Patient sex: F
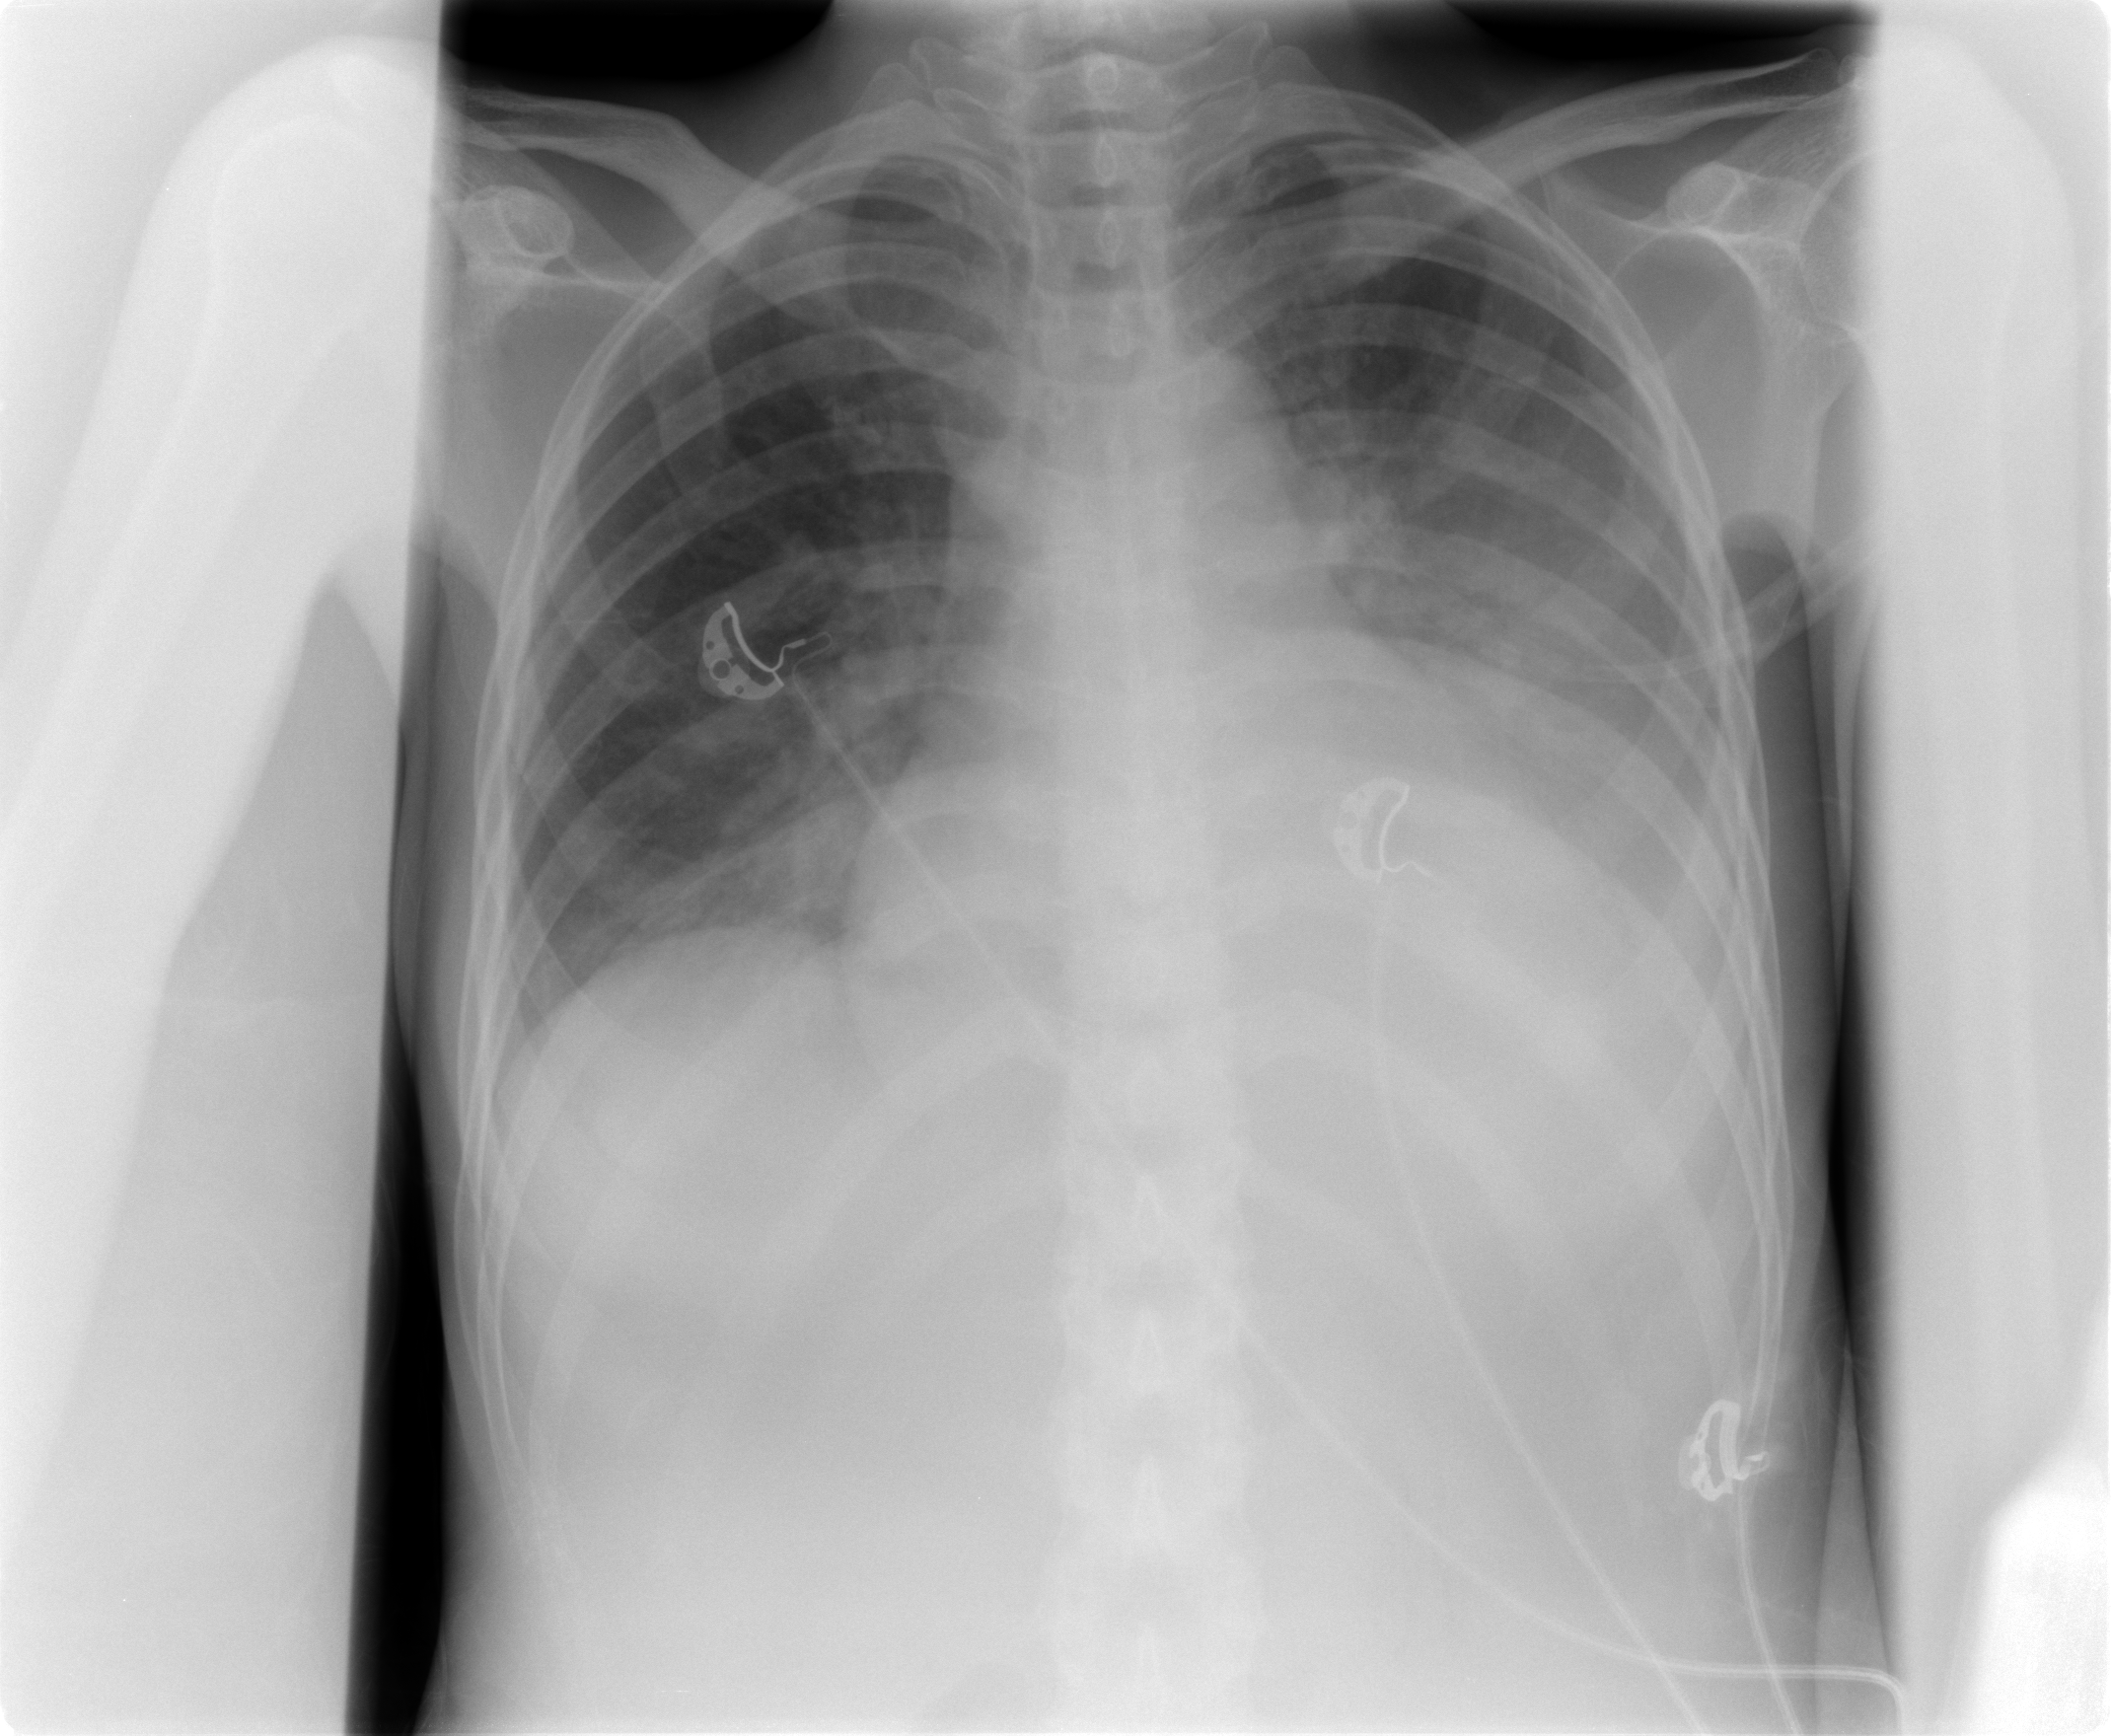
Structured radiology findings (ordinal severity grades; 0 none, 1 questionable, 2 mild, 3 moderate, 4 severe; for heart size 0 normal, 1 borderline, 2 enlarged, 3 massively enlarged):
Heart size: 0
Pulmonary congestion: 0
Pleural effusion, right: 1
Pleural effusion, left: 2
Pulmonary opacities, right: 2
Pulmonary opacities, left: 0
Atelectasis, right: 2
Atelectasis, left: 0